Question: how to use Canvas to draw an image inside another image;
like this, look at the picture :
to put it in a map app v2 like this
'''
marker = gmap.addMarker(new MarkerOptions().title("test")
.position(new LatLng(0, 0))
.snippet("snipet test")
.icon(BitmapDescriptorFactory.fromBitmap(bitmap))
'''
I already draw a picture in a rectangle like this
'''
InputStream inputStream = connection.getInputStream();
Bitmap bitmap = BitmapFactory.decodeStream(inputStream);//Convert to bitmap
Bitmap output = Bitmap.createBitmap(bitmap.getWidth(),
bitmap.getHeight(), Bitmap.Config.ARGB_8888);
Canvas canvas = new Canvas(output);
final int color = 0xff424242;
final Paint paint = new Paint();
final Rect rect = new Rect(0, 0, bitmap.getWidth(), bitmap.getHeight());
final RectF rectF = new RectF(rect);
paint.setAntiAlias(true);
canvas.drawARGB(0, 0, 0, 0);
paint.setColor(color);
canvas.drawOval(rectF, paint);
paint.setXfermode(new PorterDuffXfermode(PorterDuff.Mode.SRC_IN));
canvas.drawBitmap(bitmap, rect, rect, paint);
'''
how to do this
please help me
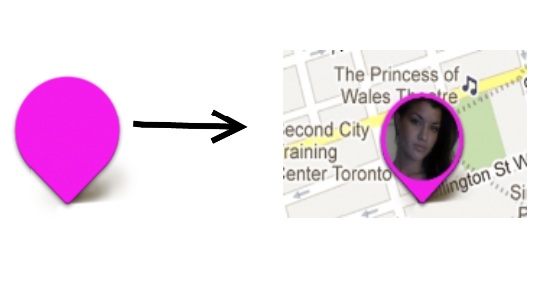
Answer: I found a solution for this problem:
you put the image in a circle with canvas after that you resize the result with the exact size, and put it inside the marker image.
'''
public class IconMarker {
public IconMarker(){}
public Bitmap DrawMarker(String userid,int typeid,Resources rcs){
// image from database: ...InputStream inputStream = connection.getInputStream();
//Bitmap bitmap = BitmapFactory.decodeStream(inputStream);
Bitmap img1=new UserInfoBd().getPhotoProfil(userid);
if(img1==null) img1=BitmapFactory.decodeResource(rcs,R.drawable.espace_photo);
Bitmap.Config conf = Bitmap.Config.ARGB_8888;
Bitmap bmp = BitmapFactory.decodeResource(rcs,
typeid);
Bitmap output = Bitmap.createBitmap(bmp.getWidth(),
bmp.getHeight(), Bitmap.Config.ARGB_8888);
Canvas canvas1 = new Canvas(output);
canvas1.drawBitmap(bmp, 0,0, null);
Bitmap output1 = Bitmap.createBitmap(img1.getWidth(),
img1.getHeight(), Bitmap.Config.ARGB_8888);
Canvas canvas = new Canvas(output1);
final int color = 0xff424242;
final Paint paint = new Paint();
final Rect rect = new Rect(0, 0, img1.getWidth(), img1.getHeight());
final RectF rectF = new RectF(rect);
paint.setAntiAlias(true);
canvas.drawARGB(0, 0, 0, 0);
paint.setColor(color);
canvas.drawOval(rectF, paint);
paint.setXfermode(new PorterDuffXfermode(PorterDuff.Mode.SRC_IN));
canvas.drawBitmap(img1, rect, rect, paint);
Bitmap img=getResizedBitmap(output1,bmp.getHeight()*3/4-4,bmp.getWidth()*3/4);
canvas1.drawBitmap(img,(float)4.7,(float)3.5,null);
return output;
}
public Bitmap getResizedBitmap(Bitmap bm, int newHeight, int newWidth) {
int width = bm.getWidth();
int height = bm.getHeight();
float scaleWidth = ((float) newWidth) / width;
float scaleHeight = ((float) newHeight) / height;
// CREATE A MATRIX FOR THE MANIPULATION
Matrix matrix = new Matrix();
// RESIZE THE BIT MAP
matrix.postScale(scaleWidth, scaleHeight);
// RECREATE THE NEW BITMAP
Bitmap resizedBitmap = Bitmap.createBitmap(bm, 0, 0, width, height, matrix, false);
return resizedBitmap;
}
}
'''